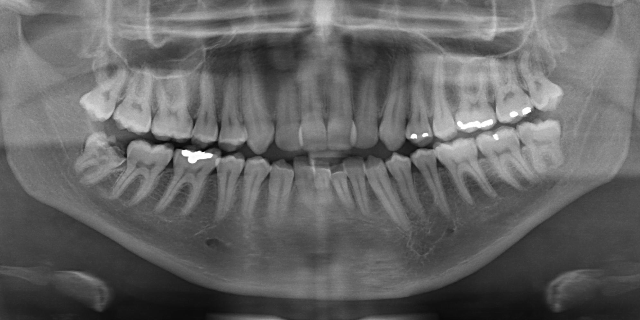
adult